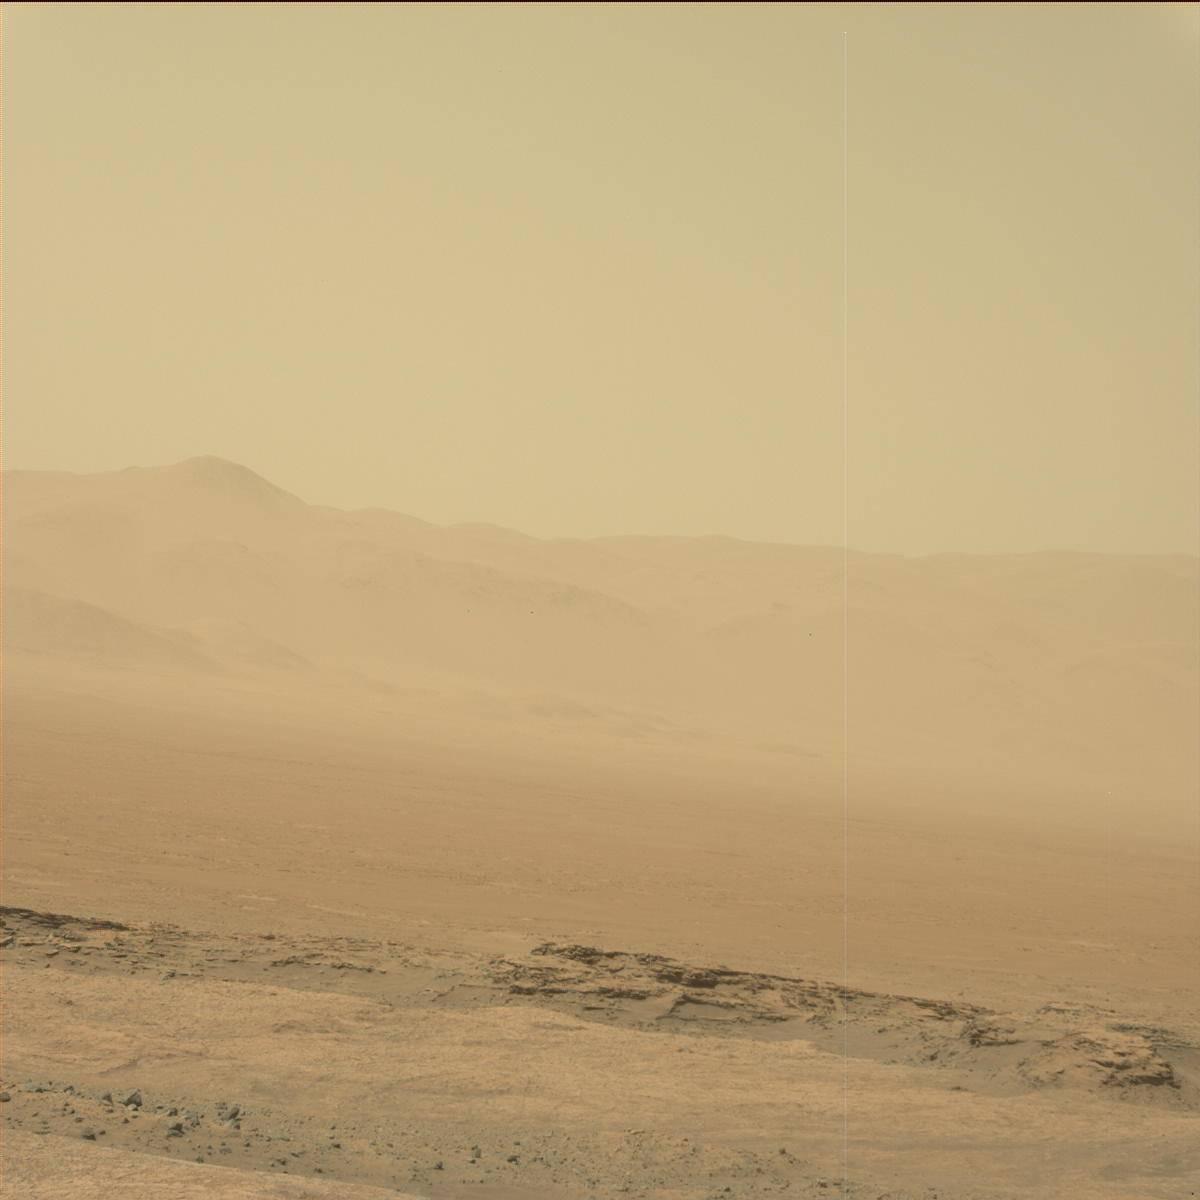
Terrain classes present: Bedrock, Ridge, Sand / Soil, Sky